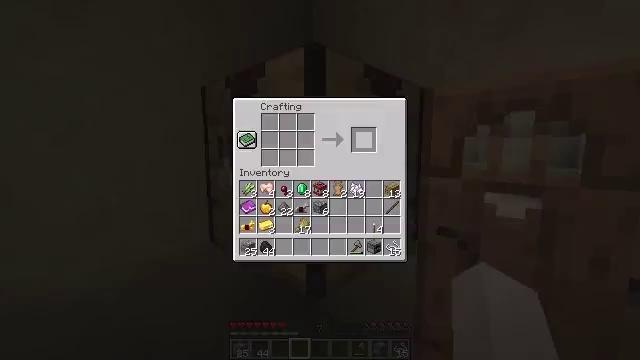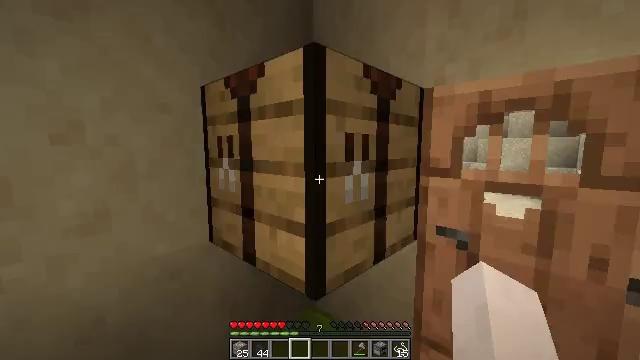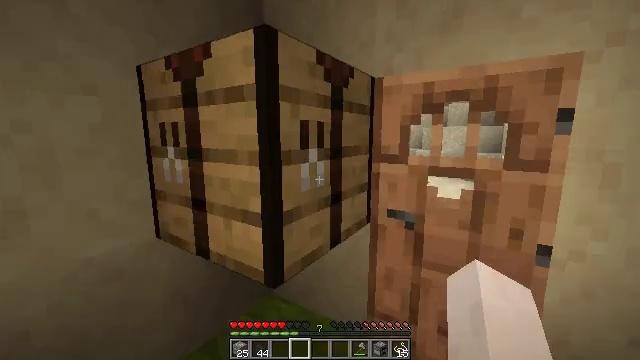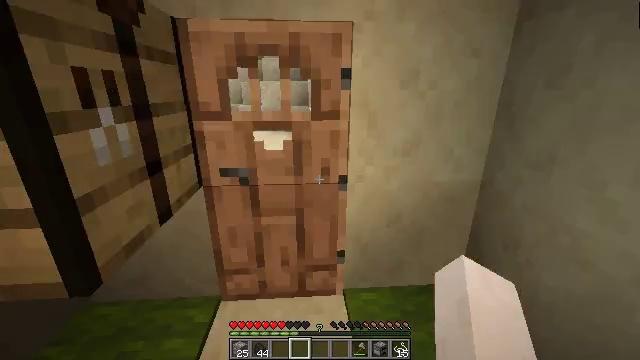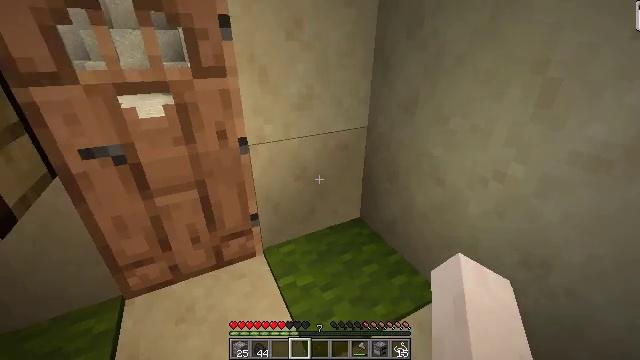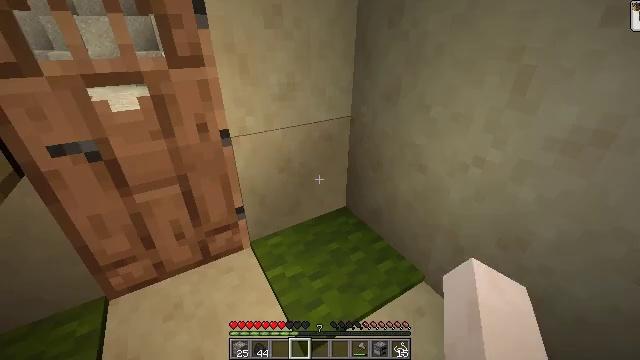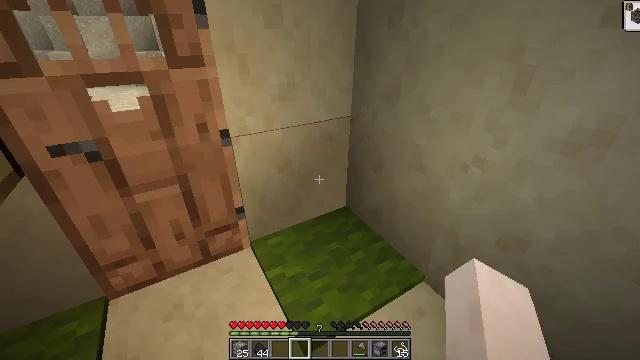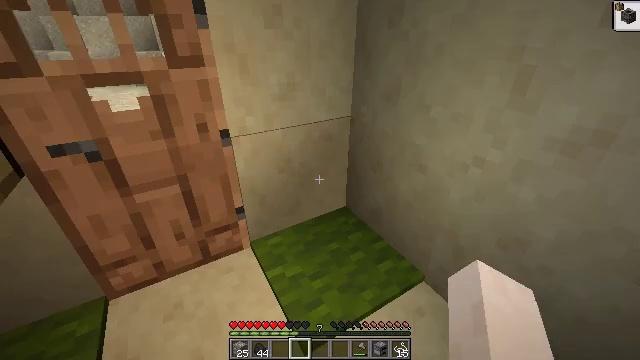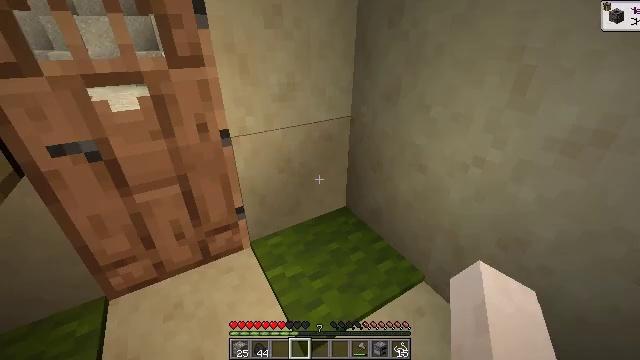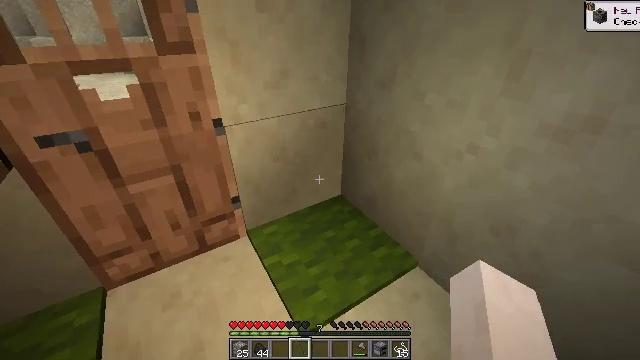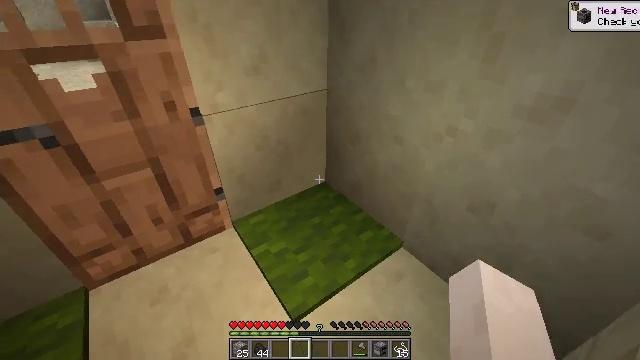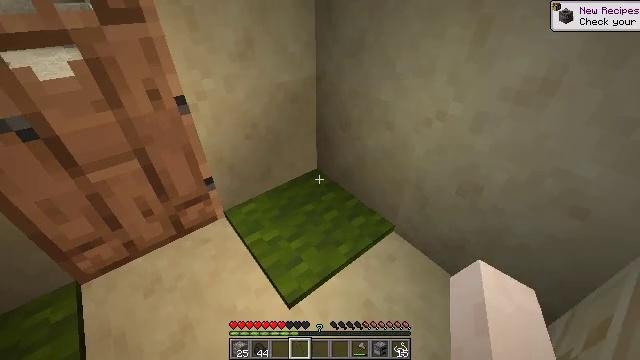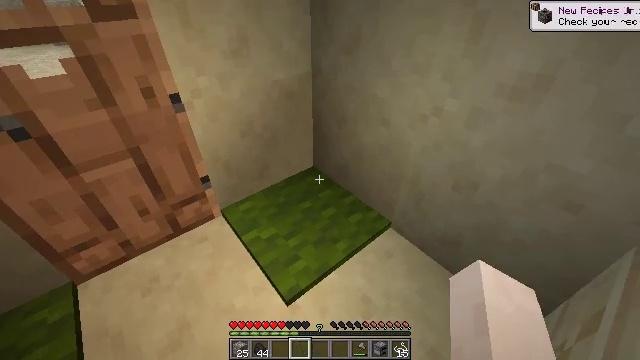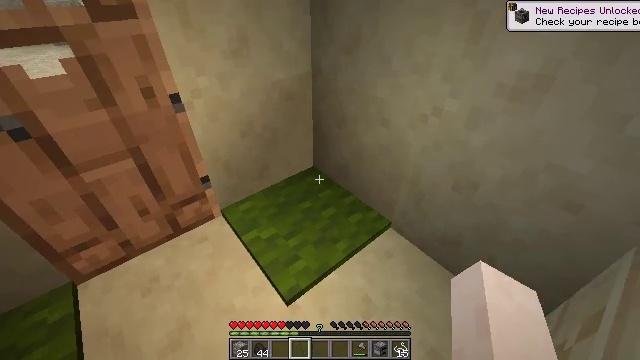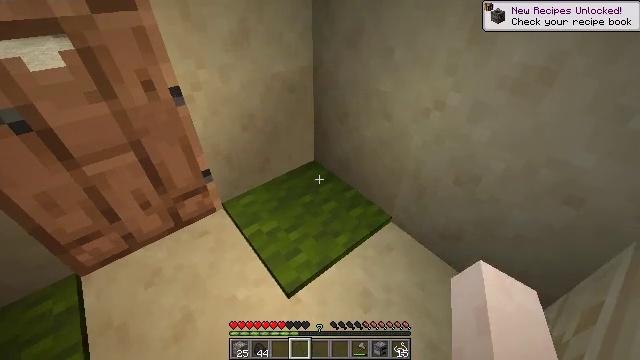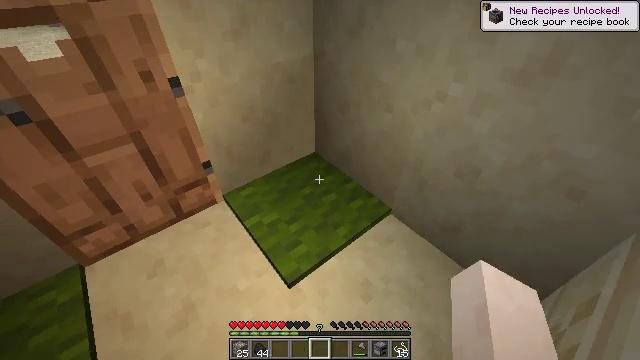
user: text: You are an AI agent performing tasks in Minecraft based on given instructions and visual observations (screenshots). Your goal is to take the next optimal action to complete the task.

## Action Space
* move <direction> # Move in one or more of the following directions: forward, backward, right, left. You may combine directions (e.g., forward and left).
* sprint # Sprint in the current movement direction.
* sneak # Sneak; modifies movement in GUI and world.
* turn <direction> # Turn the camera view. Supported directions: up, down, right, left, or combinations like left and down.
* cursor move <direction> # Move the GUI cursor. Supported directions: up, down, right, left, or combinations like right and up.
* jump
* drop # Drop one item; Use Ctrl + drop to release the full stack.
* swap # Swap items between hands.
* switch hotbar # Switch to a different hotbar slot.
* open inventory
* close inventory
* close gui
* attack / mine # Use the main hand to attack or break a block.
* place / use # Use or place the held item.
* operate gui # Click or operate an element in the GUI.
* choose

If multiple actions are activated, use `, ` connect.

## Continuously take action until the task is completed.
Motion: motion action
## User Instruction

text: Attack the green carpet to retrieve it.
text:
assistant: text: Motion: open inventory
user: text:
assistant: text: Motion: turn right and down, open inventory
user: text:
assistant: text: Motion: turn right and down, open inventory
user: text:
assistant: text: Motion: turn right and down
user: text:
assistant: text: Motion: turn right and down
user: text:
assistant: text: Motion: no_op
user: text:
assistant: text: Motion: no_op
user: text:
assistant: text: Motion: no_op
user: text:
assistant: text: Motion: turn right and down
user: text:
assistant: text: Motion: turn right and down
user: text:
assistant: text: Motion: turn right and down
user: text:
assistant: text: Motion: no_op
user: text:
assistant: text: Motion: no_op
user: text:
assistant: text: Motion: turn down
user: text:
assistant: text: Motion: turn down
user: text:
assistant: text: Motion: no_op
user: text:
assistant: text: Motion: no_op
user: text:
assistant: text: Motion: no_op
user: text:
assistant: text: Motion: no_op
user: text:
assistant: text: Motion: no_op
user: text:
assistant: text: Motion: no_op
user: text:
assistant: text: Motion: no_op
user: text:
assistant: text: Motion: no_op
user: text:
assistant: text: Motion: turn left
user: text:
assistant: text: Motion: turn left
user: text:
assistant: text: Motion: no_op
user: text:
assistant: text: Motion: attack / mine
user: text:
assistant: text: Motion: attack / mine
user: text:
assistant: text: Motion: attack / mine
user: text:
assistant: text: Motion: attack / mine